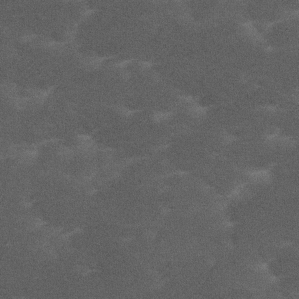
Label: non_frost